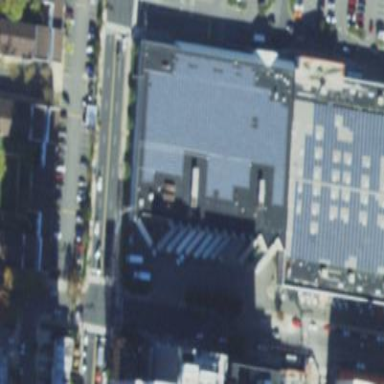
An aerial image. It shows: Building that houses supermarket.